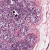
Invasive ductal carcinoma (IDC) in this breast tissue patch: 0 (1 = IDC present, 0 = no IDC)